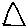
Label: triangle